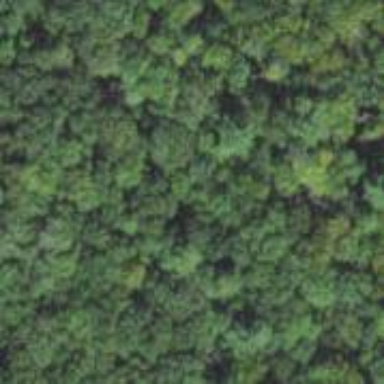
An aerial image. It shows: Woodland with needle-leaved trees.